【题型】解答题　【知识点】立体几何　【难度】easy
如图，正方体$ABCD-A_{1}B_{1}C_{1}D_{1}$绕直线$DB_{1}$旋转$\dfrac{\pi}{3}$，直线$AB$旋转至直线$A'B'$，则直线$AB$与直线$A'B'$所成角的大小为$\arccos\dfrac{2}{3}$.

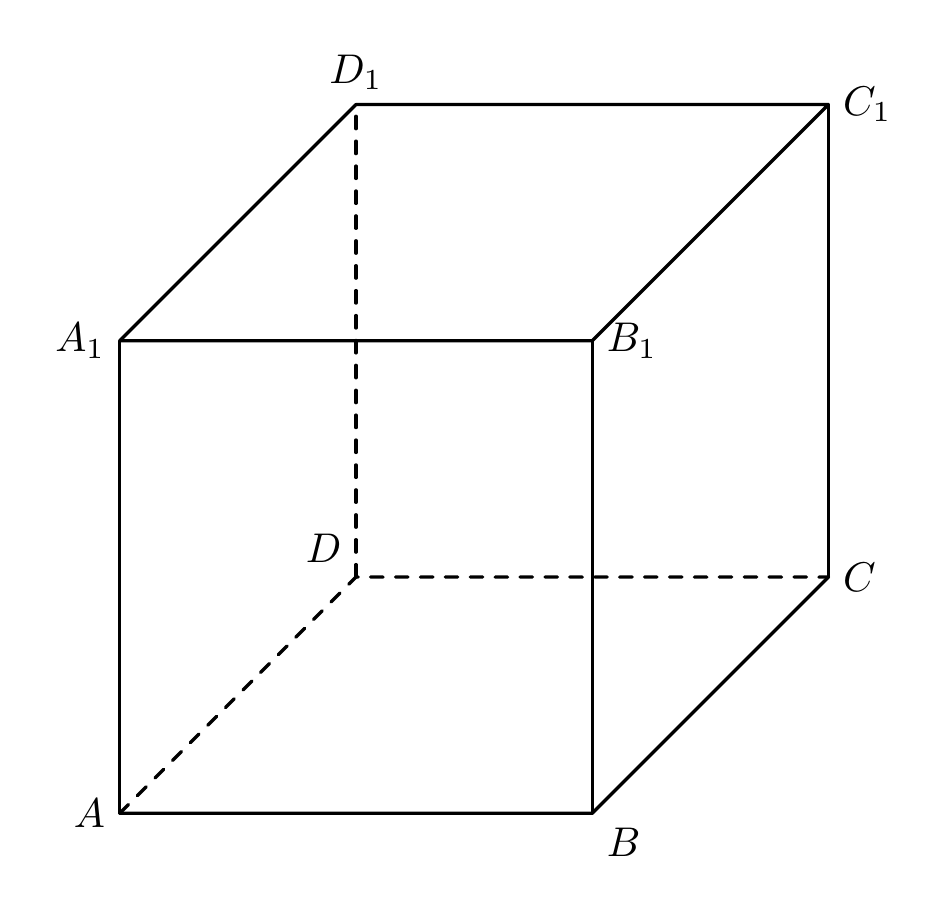
【解答】
【分析】将$AB$平移到$A_{1}B_{1}$，设$A_{1}B_{1}$绕直线$DB_{1}$旋转$\dfrac{\pi}{3}$到$A_{1}'B_{1}$，可得$\angle A_{1}'B_{1}A_{1}$（或其补角）就是直线$AB$与直线$A'B'$的所成角．然后在圆锥$B_{1}O$中，利用锐角三角函数的定义与勾股定理，结合余弦定理算出$\cos\angle A_{1}'B_{1}A_{1}$，进而可得直线$AB$与直线$A'B'$所成角的大小.

【解答】解：根据题意，将$A_{1}B_{1}$绕直线$DB_{1}$旋转$\dfrac{\pi}{3}$到$A_{1}'B_{1}$，

则$\angle A_{1}'B_{1}A_{1}$（或其补角）就是直线$AB$与直线$A'B'$的所成角.

在正方体$ABCD-A_{1}B_{1}C_{1}D_{1}$中，$\cos\angle A_{1}B_{1}D=\dfrac{A_{1}B_{1}}{DB_{1}}=\dfrac{\sqrt{3}}{3}$.

设$B_{1}A_{1}$、$B_{1}A_{1}'$是圆锥$B_{1}O$的两条母线，$\angle A_{1}'OA_{1}=\dfrac{\pi}{3}$，

设$A_{1}B_{1}=a$，在$Rt\triangle B_{1}OA_{1}$中，$\cos\angle OB_{1}A_{1}=\dfrac{B_{1}O}{A_{1}B_{1}}=\dfrac{\sqrt{3}}{3}$，可得$B_{1}O=\dfrac{\sqrt{3}}{3}A_{1}B_{1}=\dfrac{\sqrt{3}}{3}a$，

所以$OA_{1}=\sqrt{A_{1}B_{1}^{2}-B_{1}O^{2}}=\dfrac{\sqrt{6}}{3}a$，

在$\triangle OA_{1}A_{1}'$中，$OA_{1}=OA_{1}'$，$\angle A_{1}'OA_{1}=\dfrac{\pi}{3}$，所以$\triangle A_{1}'OA_{1}$是正三角形，可得$A_{1}A_{1}'=\dfrac{\sqrt{6}}{3}a$.

在$\triangle A_{1}'B_{1}A_{1}$中，由余弦定理得
\[\cos\angle A_{1}'B_{1}A_{1}=\dfrac{A_{1}'B_{1}^{2}+A_{1}B_{1}^{2}-A_{1}A_{1}'^{2}}{2A_{1}'B_{1}\cdot A_{1}B_{1}}=\dfrac{a^{2}+a^{2}-\left(\dfrac{\sqrt{6}a}{3}\right)^{2}}{2\times a\times a}=\dfrac{2}{3}.\]

所以$\angle A_{1}'B_{1}A_{1}=\arccos\dfrac{2}{3}$，即直线$AB$与直线$A'B'$的所成角等于$\arccos\dfrac{2}{3}$.

故答案为：$\arccos\dfrac{2}{3}$.
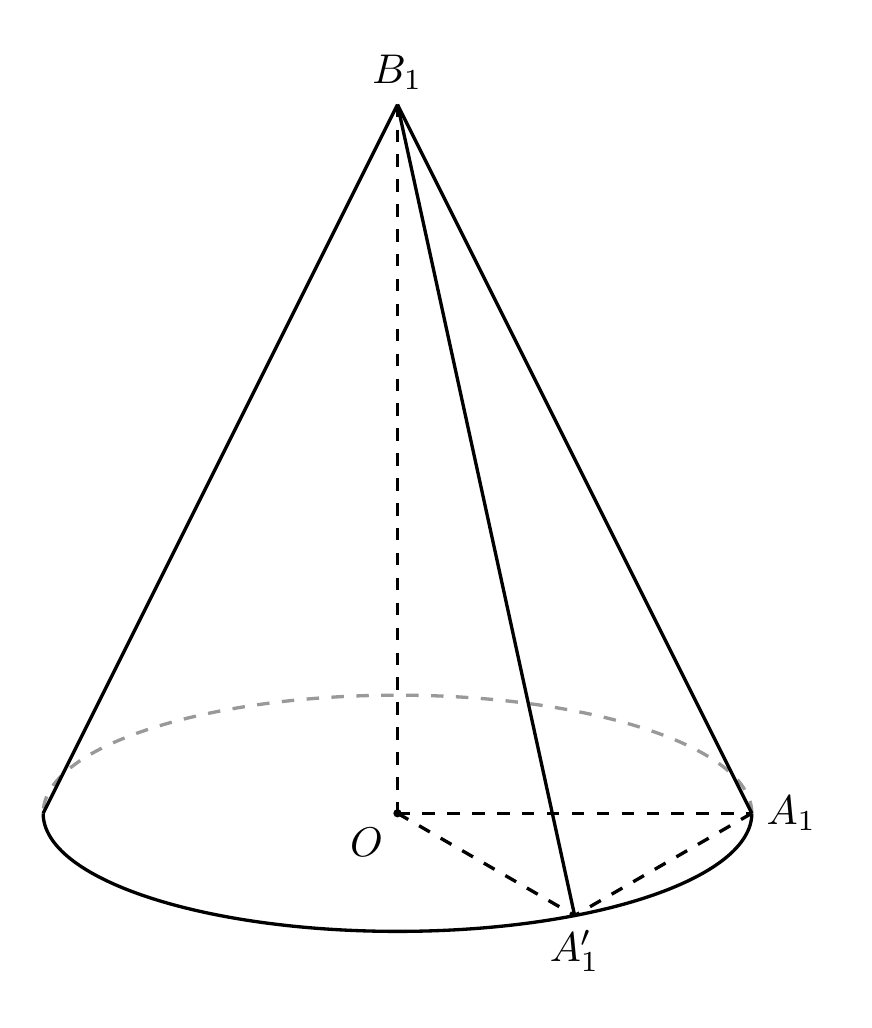
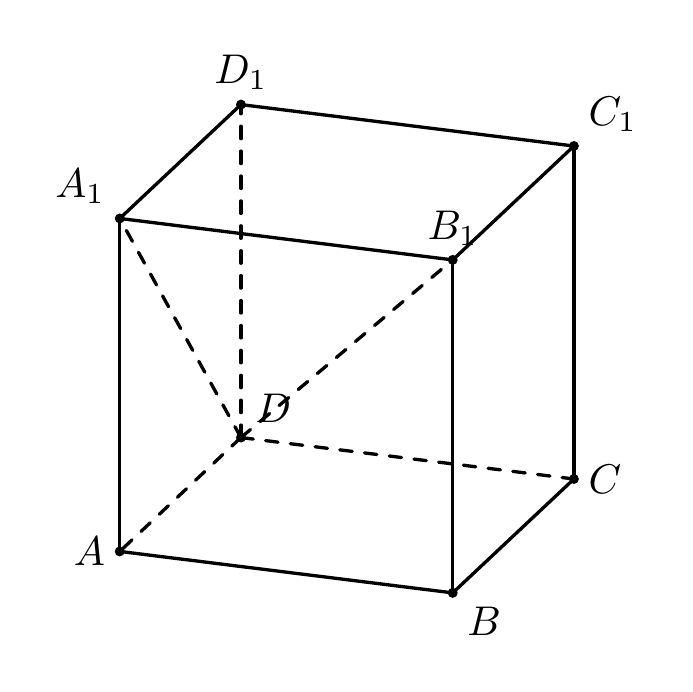